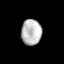
Tissue: lung
Cell type: T cells
Senescence score: 0.227
Nuclear area (px): 514
Mean DAPI intensity: 185.786